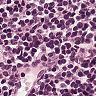
Metastatic tissue present: no